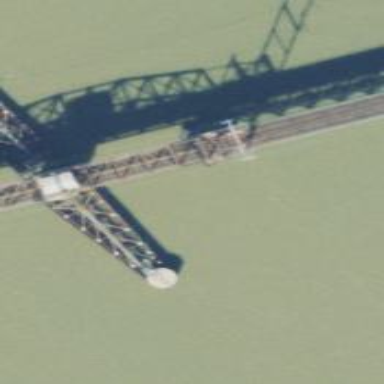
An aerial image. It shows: Bridge over railway with electrified contact lines.